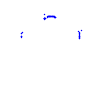
Particle: proton